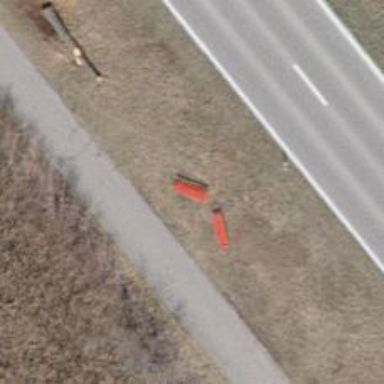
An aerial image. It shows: Red bench.